Question: I'm trying to plot (GNUPlot) some <URL> but not having much luck. Any help? This is what my plot script is so far. I'm using 'plot for [col=5:30:1]...' in the script because the first 4 columns are the state name and geolocation. I thought I'd just concentrate on the datapoints for now and eventually figure out how to display the state name on the plot as well. I've grep'd the USA data out of the main CSV data to create "us.dat":
'''
set key autotitle columnhead
set term png size 1024, 768
set key outside
set datafile separator ","
set title 'mygraph'
set ylabel 'count'
set xlabel 'time'
set grid
set term png
set output "/tmp/covid19.png"
plot for [col=5:30:1] "us.dat" using col
'''
And a snip of the "us.dat" file:
'''
Province/State,Country/Region,Lat,Long,1/22/20,1/23/20,1/24/20,1/25/20,1/26/20,1/27/20,1/28/20,1/29/20,1/30/20,1/31/20,2/1/20,2/2/20,2/3/20,2/4/20,2/5/20,2/6/20,2/7/20,2/8/20,2/9/20,2/10/20,2/11/20,2/12/20,2/13/20,2/14/20,2/15/20,2/16/20,2/17/20,2/18/20,2/19/20,2/20/20,2/21/20,2/22/20,2/23/20,2/24/20,2/25/20,2/26/20,2/27/20,2/28/20,2/29/20,3/1/20,3/2/20,3/3/20,3/4/20,3/5/20,3/6/20,3/7/20,3/8/20,3/9/20,3/10/20,3/11/20
Washington,US,47.4009,-<PHONE>,0,0,0,0,0,0,0,0,0,0,0,0,0,0,0,0,0,0,0,0,0,0,0,0,0,0,0,0,0,0,0,0,0,0,0,0,0,0,0,0,0,0,0,0,0,0,0,0,267,366
New York,US,42.1657,-74.9481,0,0,0,0,0,0,0,0,0,0,0,0,0,0,0,0,0,0,0,0,0,0,0,0,0,0,0,0,0,0,0,0,0,0,0,0,0,0,0,0,0,0,0,0,0,0,0,0,173,220
California,US,36.1162,-<PHONE>,0,0,0,0,0,0,0,0,0,0,0,0,0,0,0,0,0,0,0,0,0,0,0,0,0,0,0,0,0,0,0,0,0,0,0,0,0,0,0,0,0,0,0,0,0,0,0,0,144,177
Massachusetts,US,42.2302,-71.5301,0,0,0,0,0,0,0,0,0,0,0,0,0,0,0,0,0,0,0,0,0,0,0,0,0,0,0,0,0,0,0,0,0,0,0,0,0,0,0,0,0,0,0,0,0,0,0,0,92,95
'''
The plot image isn't quite right however:

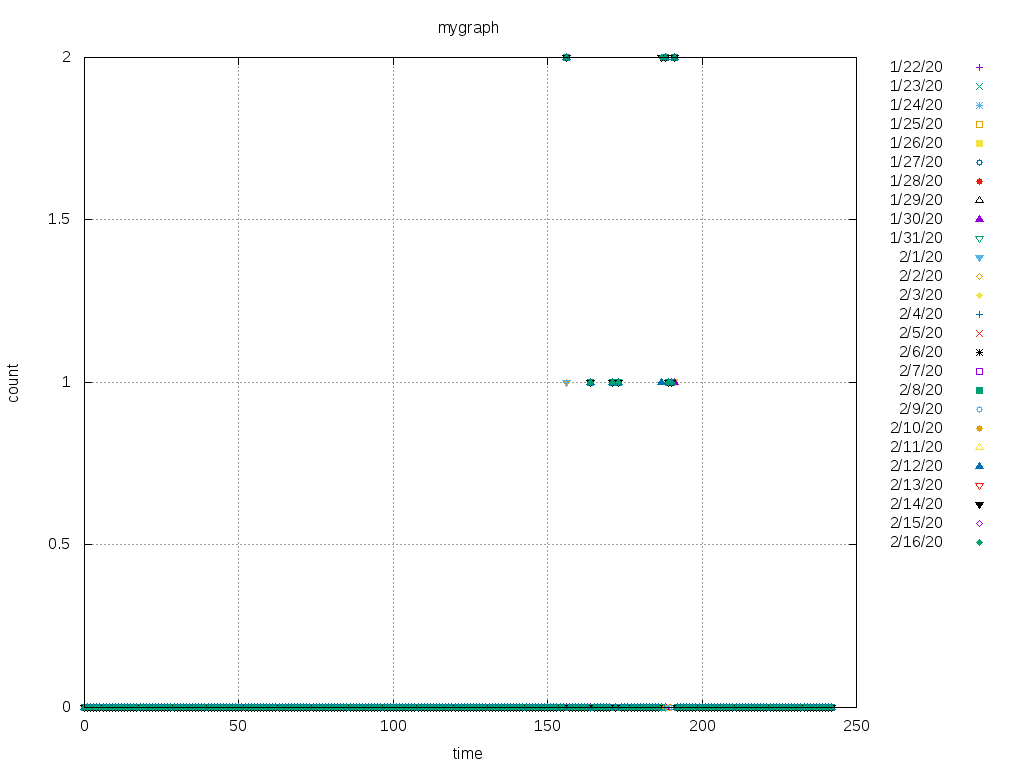
Answer: Here is a pure gnuplot version
'''
$data <<EOD
Province/State,Country/Region,Lat,Long,1/22/20,1/23/20,1/24/20,1/25/20,1/26/20,1/27/20,1/28/20,1/29/20,1/30/20,1/31/20,2/1/20,2/2/20,2/3/20,2/4/20,2/5/20,2/6/20,2/7/20,2/8/20,2/9/20,2/10/20,2/11/20,2/12/20,2/13/20,2/14/20,2/15/20,2/16/20,2/17/20,2/18/20,2/19/20,2/20/20,2/21/20,2/22/20,2/23/20,2/24/20,2/25/20,2/26/20,2/27/20,2/28/20,2/29/20,3/1/20,3/2/20,3/3/20,3/4/20,3/5/20,3/6/20,3/7/20,3/8/20,3/9/20,3/10/20,3/11/20
Washington,US,47.4009,-<PHONE>,0,0,0,0,0,0,0,0,0,0,0,0,0,0,0,0,0,0,0,0,0,0,0,0,0,0,0,0,0,0,0,0,0,0,0,0,0,0,0,0,0,0,0,0,0,0,0,0,267,366
New York,US,42.1657,-74.9481,0,0,0,0,0,0,0,0,0,0,0,0,0,0,0,0,0,0,0,0,0,0,0,0,0,0,0,0,0,0,0,0,0,0,0,0,0,0,0,0,0,0,0,0,0,0,0,0,173,220
California,US,36.1162,-<PHONE>,0,0,0,0,0,0,0,0,0,0,0,0,0,0,0,0,0,0,0,0,0,0,0,0,0,0,0,0,0,0,0,0,0,0,0,0,0,0,0,0,0,0,0,0,0,0,0,0,144,177
Massachusetts,US,42.2302,-71.5301,0,0,0,0,0,0,0,0,0,0,0,0,0,0,0,0,0,0,0,0,0,0,0,0,0,0,0,0,0,0,0,0,0,0,0,0,0,0,0,0,0,0,0,0,0,0,0,0,92,95
EOD
N = 50
array X[N]
array Y[N]
set datafile separator ","
# a dummy plot to extract the row into an array
pl $data us ($0==0? sum<URL> : (strcol(1) eq "Washington")? sum<URL> : 0
set xdata time
set timefmt "%m/%d/%y"
plot X us (X[$1]):(Y[$1]) w lp pt 7
'''
<URL>
First, there is a dummy plot. When the first row is entered ('$0==0'), there is loop over all column to store the dates into array 'X'.
Similar, all columns are stored into array 'Y', when column 'Washington' is entered.
The number of columns and their offset should be known in advance.
The 'sum' function is only (mis)used as loop. Since the date row contains string, the ', 0' is provided, since strings cannot be summed.